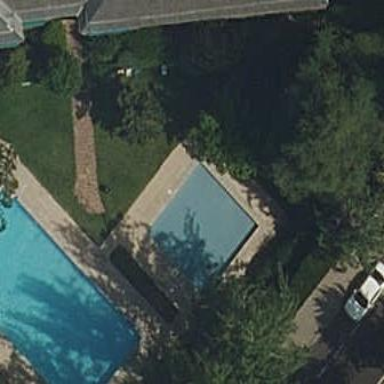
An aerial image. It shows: Swimming pool located in leisure land.